【题型】填空题　【知识点】平面几何　【难度】easy
如图, $AB$ 是 $\odot O$ 的弦, $C$ 是 $\widehat{AB}$ 的中点, $OC$ 交 $AB$ 于点 $D$．若 $AB = 8\text{cm}$, $CD = 2\text{cm}$, 则 $\odot O$ 的半径 $=$ \_\_\_\_\_\_ $\text{cm}$。

【解答】
解：
如图, 连接 $OA$,

$\because OC$ 为半径, $AB$ 是 $\odot O$ 的弦, $C$ 是 $\widehat{AB}$ 的中点,

$\therefore OC$ 垂直平分 $AB$,

$\because AB = 8\text{cm}$,

$\therefore AD = \frac{1}{2} AB = 4\text{cm}$,

设 $OA = OC = a\text{cm}$, 则 $OD = OA - CD = (a - 2)\text{cm}$,

由勾股定理得：$OA^2 = OD^2 + AD^2$,

$\therefore a^2 = (a - 2)^2 + 4^2$,

解得：$a = 5$,

即 $\odot O$ 的半径 $= 5\text{cm}$,

故答案为：$5$．
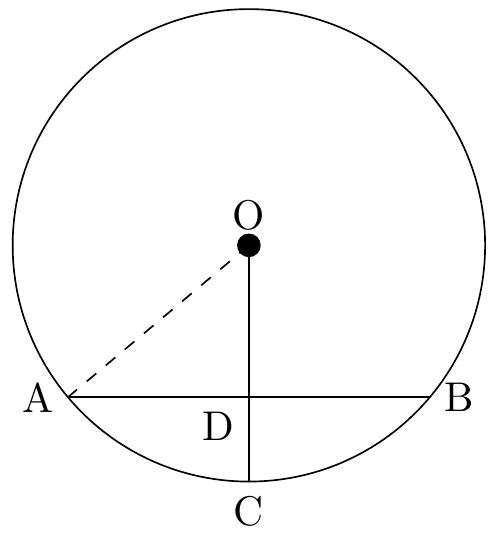